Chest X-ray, PA view. Patient: 53 years old, sex M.
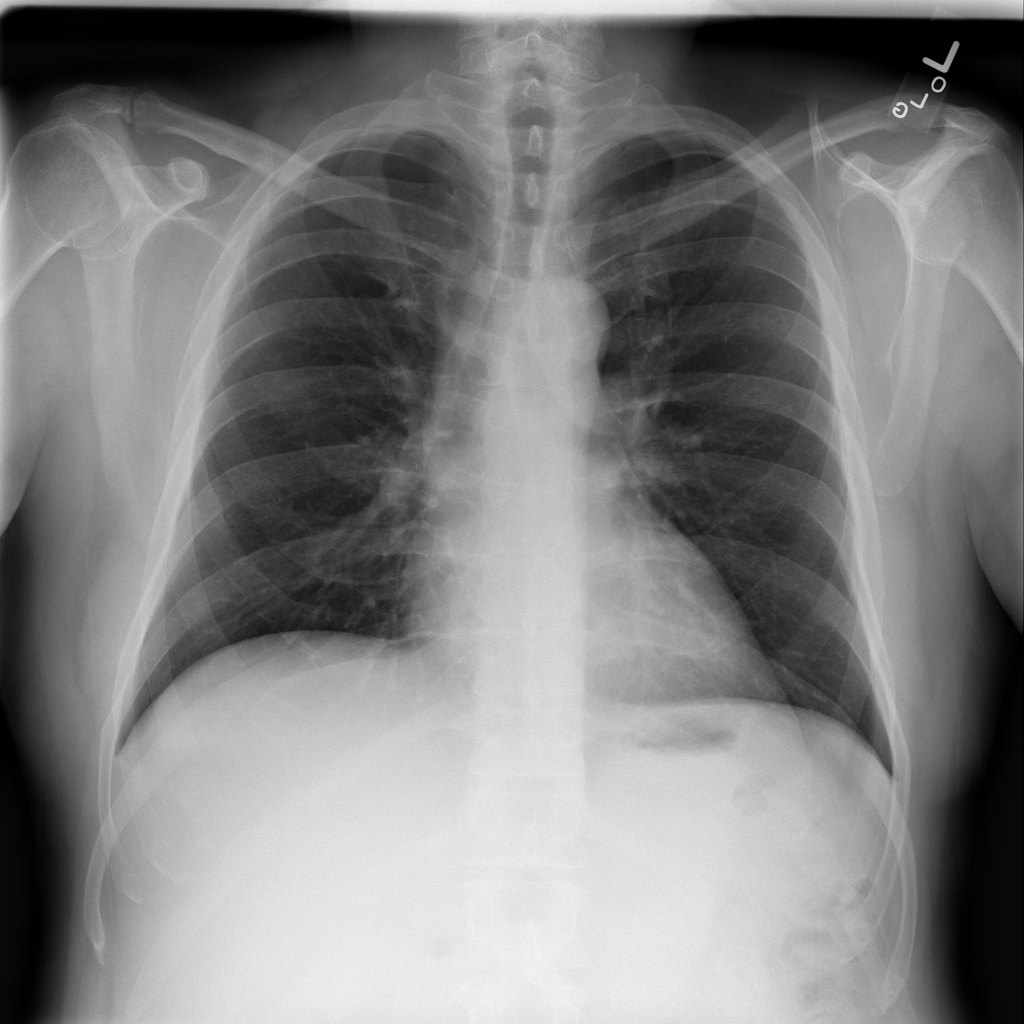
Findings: No Finding